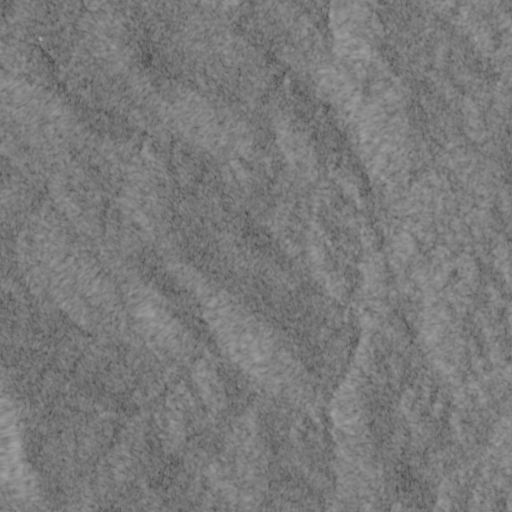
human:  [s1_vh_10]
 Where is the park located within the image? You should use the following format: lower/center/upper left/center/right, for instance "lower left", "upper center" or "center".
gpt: The park is located in the lower left of the image.
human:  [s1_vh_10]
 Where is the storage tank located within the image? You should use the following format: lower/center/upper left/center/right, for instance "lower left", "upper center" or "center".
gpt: The storage tank is located in the lower left of the image.
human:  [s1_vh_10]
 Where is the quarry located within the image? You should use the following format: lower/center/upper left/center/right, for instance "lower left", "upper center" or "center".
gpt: There is no quarry in the image.

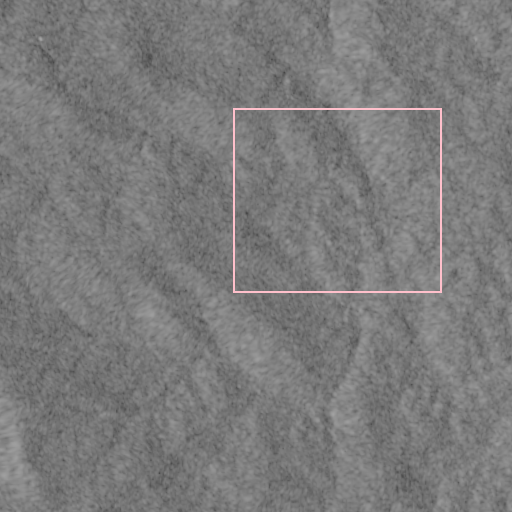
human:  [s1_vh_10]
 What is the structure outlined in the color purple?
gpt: There is no purple outline.
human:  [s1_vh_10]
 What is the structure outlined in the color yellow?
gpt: There is no structure outlined in yellow.